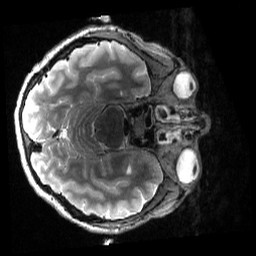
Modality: T2w
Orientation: axial
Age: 31
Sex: female
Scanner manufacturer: siemens
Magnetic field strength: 3 T
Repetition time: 3.2 s
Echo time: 0.563 s